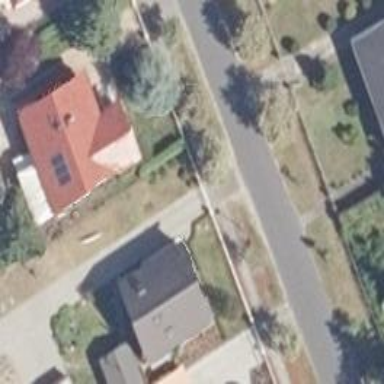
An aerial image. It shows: Smooth asphalt road in residential area.